Question: Does python have a simple function for checking if a directory is an actual directory or if it's just an alias to another directory? I'm trying to list all files/folders in a directory but because of these alias folders, I'm getting a lost of stuff that looks like this:
/System/Library/Java/JavaVirtualMachines/1.6.0.jdk/Contents/Home/bundle/Home/bundle/Home/bundle/Home/bundle/Home/bundle/Home/bundle/Home/bundle/Home/bundle/Home/bundle/Home/bundle/Home/bundle

I know I can write a function that will compare paths and quit if it seems like I'm going in circles, but is there a simple function that does exactly that that I'm not aware of?
E.g.
'os.isAlias( ...pathname... )'
Thanks!
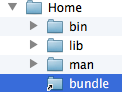
Answer: Here's a version of 'os.path.realpath' that works on Mac aliases as well as on symbolic links :
'''
from Carbon import File
def osx_realpath (path):
return File.FSResolveAliasFile(path, True)[0].as_pathname()
'''
If you call osx_realpath on each directory before you recurse into it you should avoid duplication. Alternatively you could define something like
'''
def is_osx_realpath (path):
return path == osx_realpath(path)
'''
Here you have to worry a little about false negatives, however. If you filter for is_osx_realpath and the path you start with is an alias, your program will stop without looking at anything.
So far I don't know of a way to do this under Python 3. I have a question <URL>.
EDIT: I should add that not only is Carbon.File not available in Python 3, but it is deprecated and so is best avoided in Python 2 as well--however it's the most pragmatic solution I know of for Python 2 at present.
EDIT 2: here is a way to check if a file is an alias that I believe to be Python 3-friendly. However, I don't have code to resolve the alias. I believe you need PyObjC installed.
'''
from AppKit import NSWorkspace
def is_alias (path):
uti, err = NSWorkspace.sharedWorkspace().typeOfFile_error_(
os.path.realpath(path), None)
if err:
raise Exception(unicode(err))
else:
return "com.apple.alias-file" == uti
'''
(<URL>